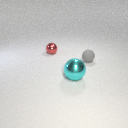
small gray rubber sphere in front of small red metal sphere